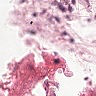
Metastatic tissue present: no